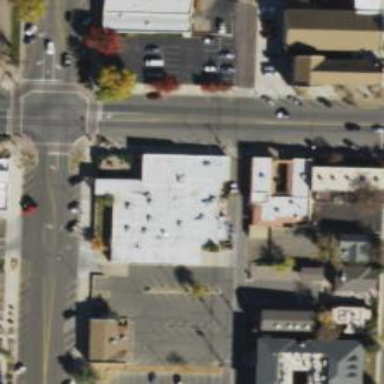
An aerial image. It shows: Building.